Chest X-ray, PA view. Patient: 68 years old, sex M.
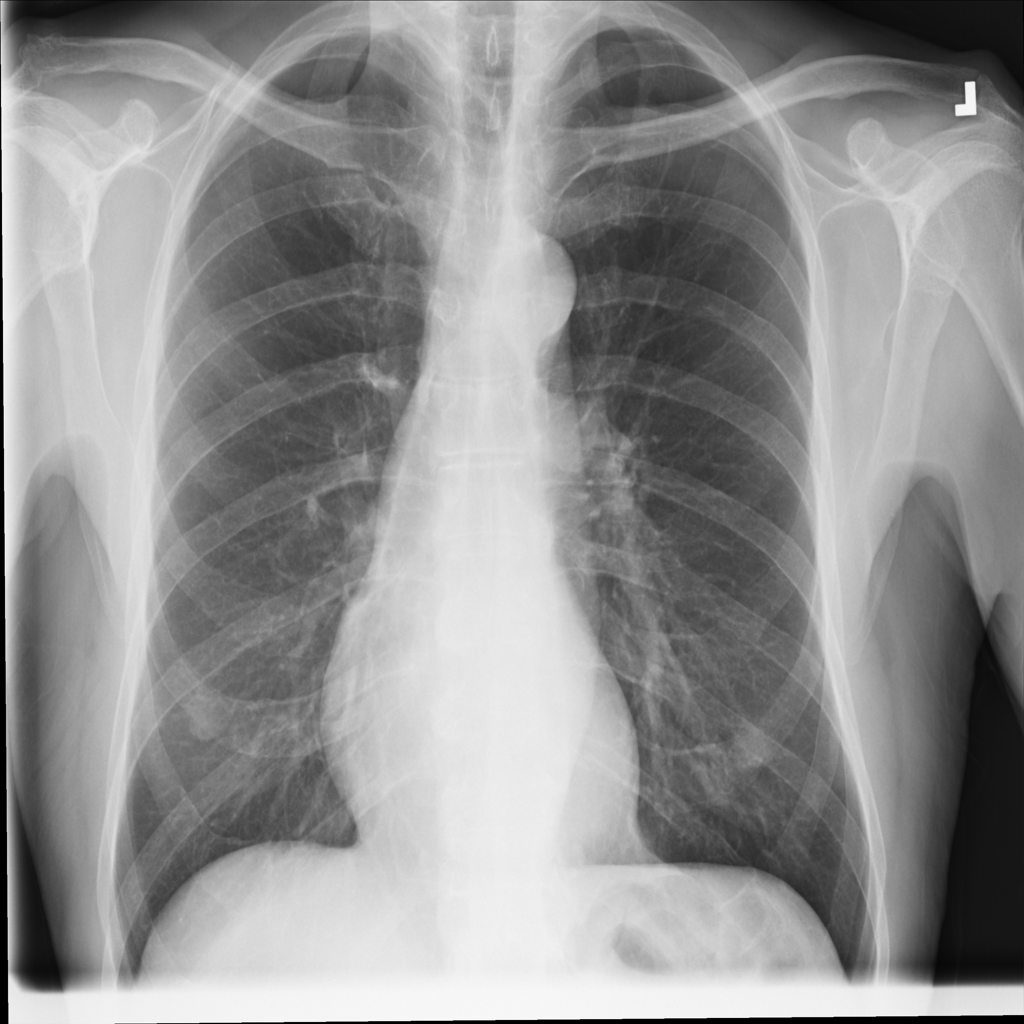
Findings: No Finding